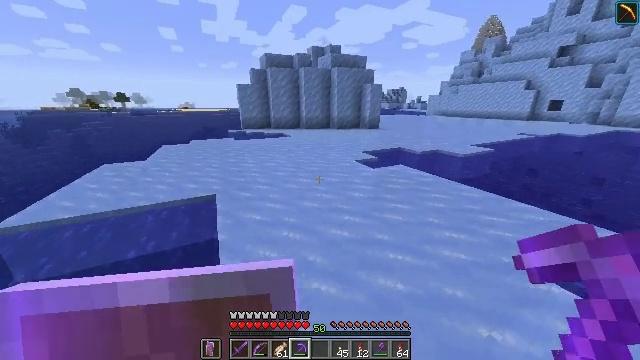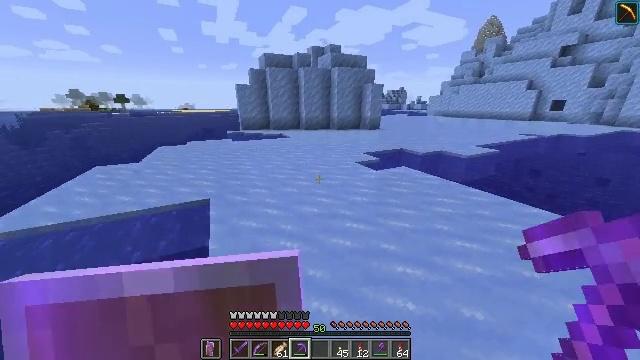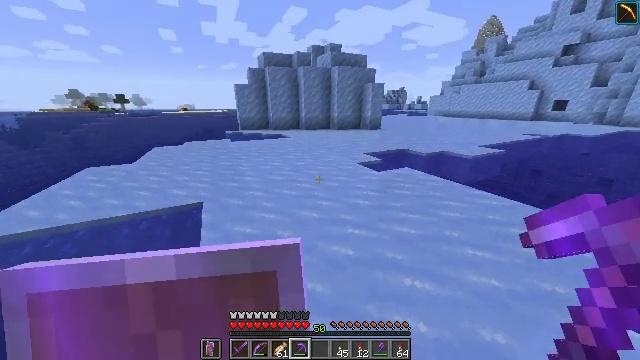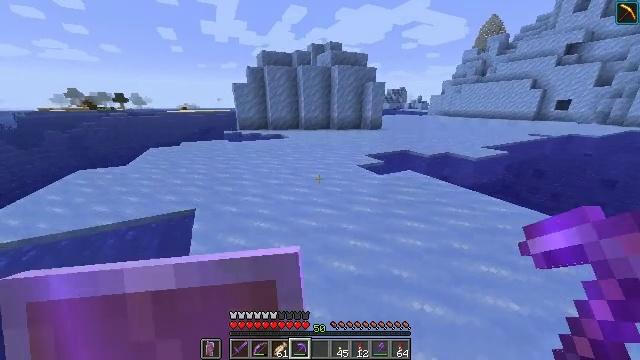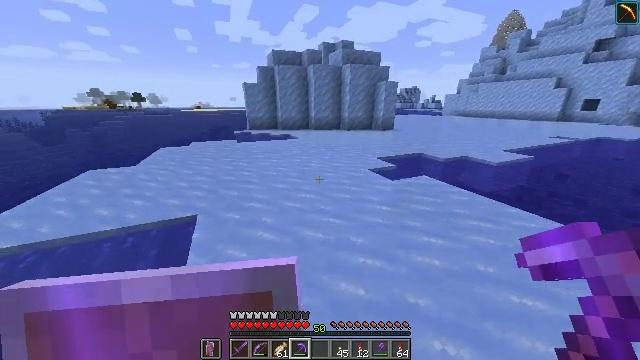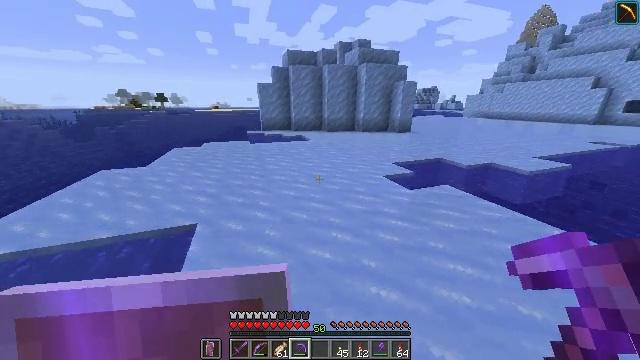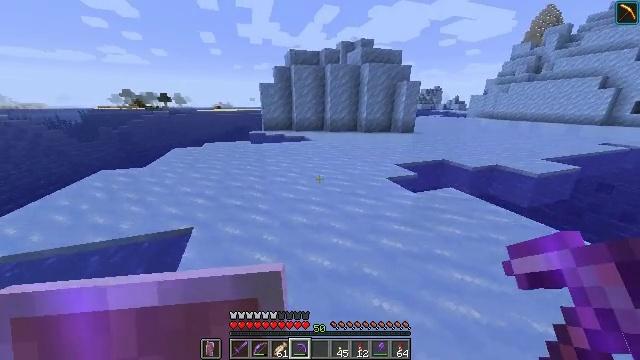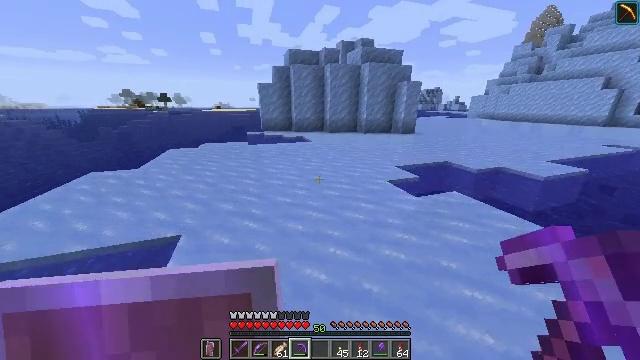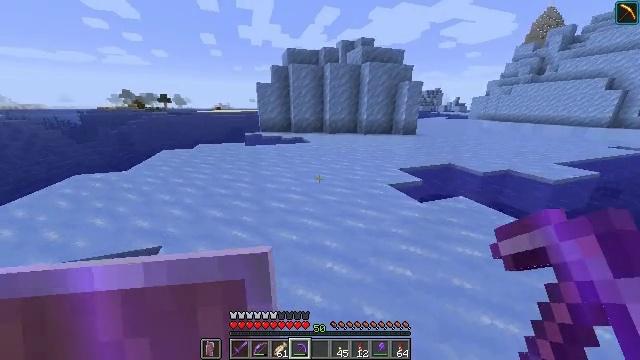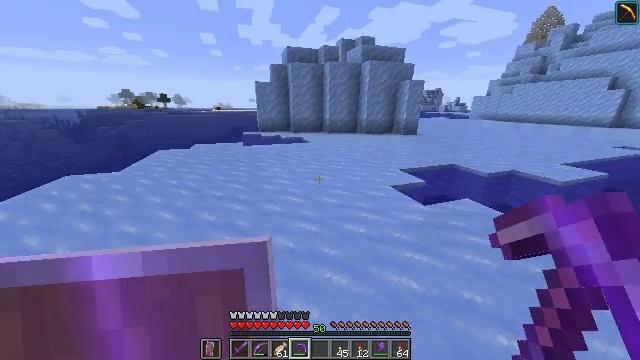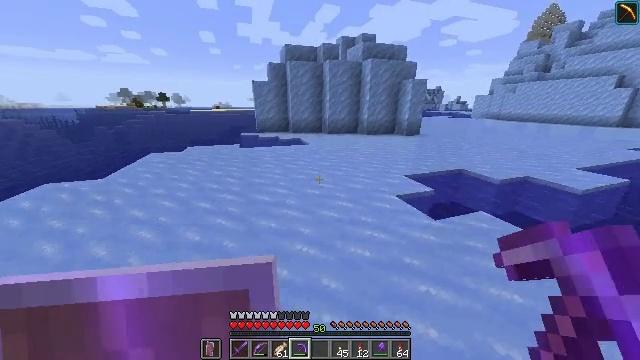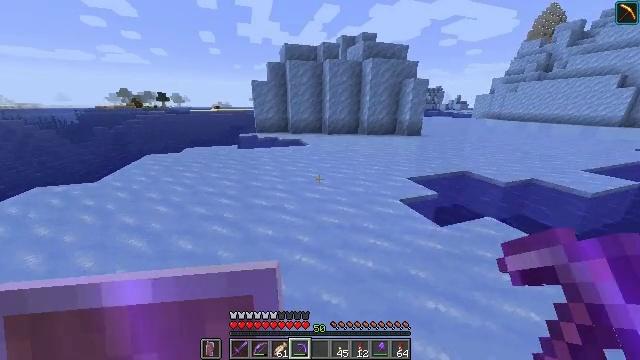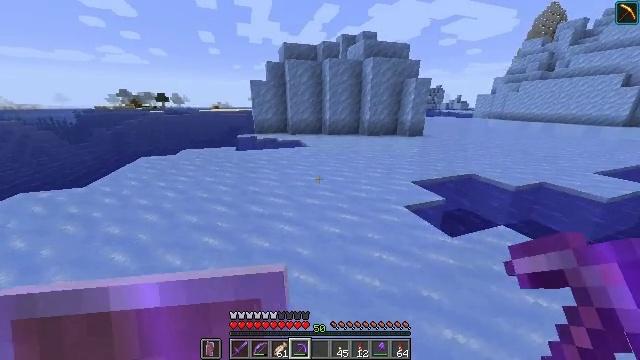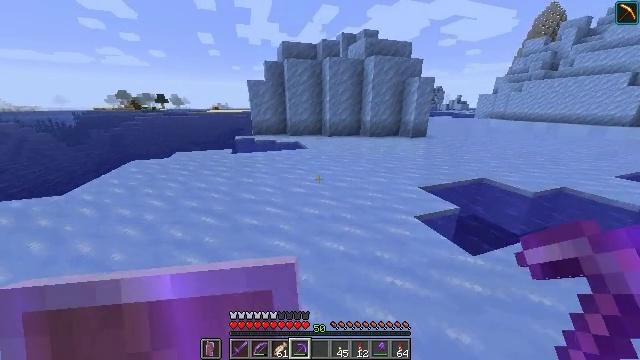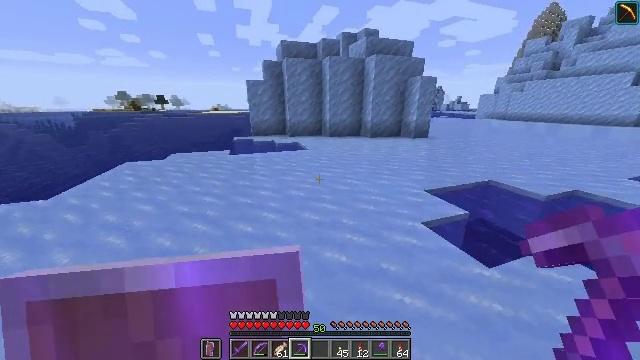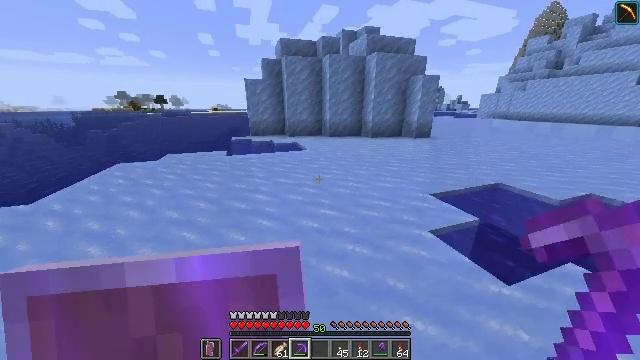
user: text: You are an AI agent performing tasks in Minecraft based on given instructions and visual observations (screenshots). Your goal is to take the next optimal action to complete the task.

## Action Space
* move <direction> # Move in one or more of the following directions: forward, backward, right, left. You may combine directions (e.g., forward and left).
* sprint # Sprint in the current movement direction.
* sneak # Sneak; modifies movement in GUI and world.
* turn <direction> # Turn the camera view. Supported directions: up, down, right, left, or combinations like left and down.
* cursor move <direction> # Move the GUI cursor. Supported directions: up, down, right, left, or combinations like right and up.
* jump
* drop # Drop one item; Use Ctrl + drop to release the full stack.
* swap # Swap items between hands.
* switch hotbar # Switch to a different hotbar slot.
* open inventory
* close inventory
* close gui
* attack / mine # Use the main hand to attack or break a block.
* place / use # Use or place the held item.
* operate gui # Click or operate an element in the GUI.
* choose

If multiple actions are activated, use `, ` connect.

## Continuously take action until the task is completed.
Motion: motion action
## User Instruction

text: Acquire packed ice by mining.
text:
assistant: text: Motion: move forward, sprint
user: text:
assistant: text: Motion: move forward, sprint
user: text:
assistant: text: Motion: move forward, sprint
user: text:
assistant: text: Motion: move forward, sprint, turn left
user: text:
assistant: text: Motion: move forward, sprint, turn left
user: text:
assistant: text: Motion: move forward, sprint
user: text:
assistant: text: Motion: move forward, sprint
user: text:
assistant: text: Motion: move forward, sprint
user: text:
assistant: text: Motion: move forward, sprint
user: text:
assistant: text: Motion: move forward, sprint
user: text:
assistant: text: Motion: move forward, sprint
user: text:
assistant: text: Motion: move forward, sprint
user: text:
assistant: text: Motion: move forward, sprint
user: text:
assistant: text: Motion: move forward, sprint
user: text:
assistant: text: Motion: move forward, sprint
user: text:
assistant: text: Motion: move forward, sprint
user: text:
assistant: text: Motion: move forward, sprint
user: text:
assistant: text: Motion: move forward, sprint
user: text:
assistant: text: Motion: move forward, sprint
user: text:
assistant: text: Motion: move forward, sprint
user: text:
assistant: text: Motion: move forward, sprint
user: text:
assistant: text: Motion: move forward, sprint
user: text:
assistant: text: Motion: move forward, sprint
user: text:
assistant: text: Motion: move forward, sprint
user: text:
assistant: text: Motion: move forward, sprint
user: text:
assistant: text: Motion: move forward, sprint
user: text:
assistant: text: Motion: move forward, sprint
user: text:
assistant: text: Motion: move forward, sprint
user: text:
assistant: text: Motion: move forward, sprint
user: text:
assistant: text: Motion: move forward, sprint